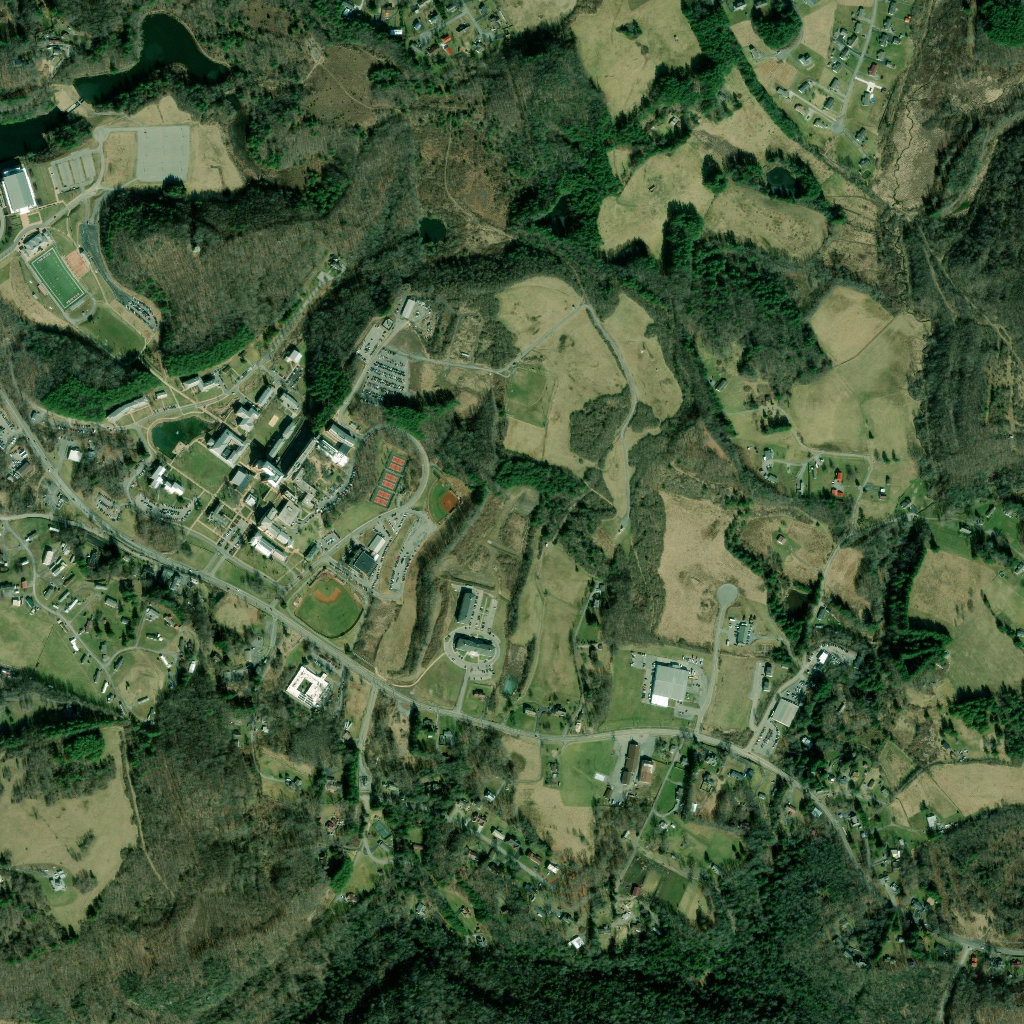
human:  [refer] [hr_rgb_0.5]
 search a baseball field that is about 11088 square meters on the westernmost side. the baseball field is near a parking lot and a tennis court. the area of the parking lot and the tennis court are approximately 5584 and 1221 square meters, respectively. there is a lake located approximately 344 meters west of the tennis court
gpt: <box>[[28, 55, 36, 63, 0]]</box>